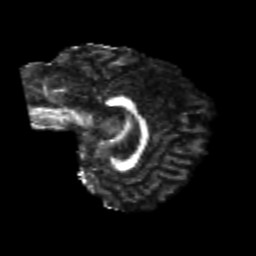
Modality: FA
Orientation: sagittal
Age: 24
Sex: female
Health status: healthy
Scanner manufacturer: philips
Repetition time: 7.386 s
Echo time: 0.08599 s